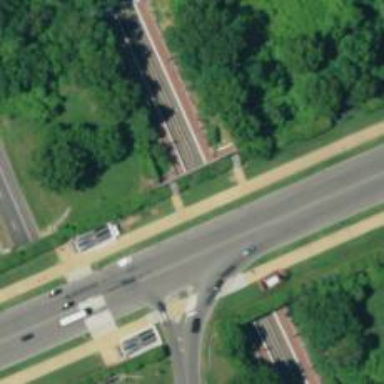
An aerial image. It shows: Passage tunnel for footway.